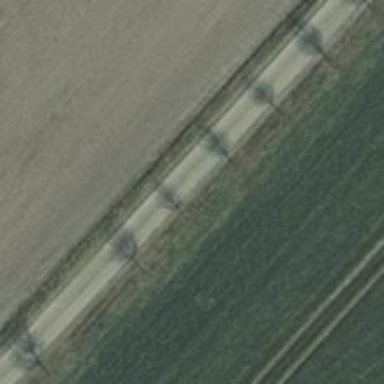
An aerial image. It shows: Avenue lined with trees.